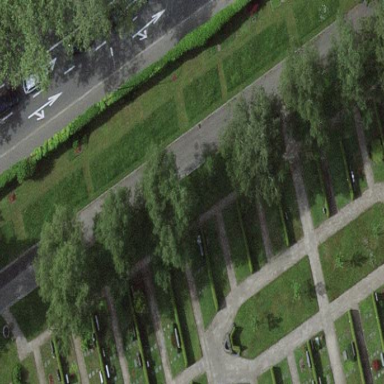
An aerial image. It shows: Sector within cemetery.